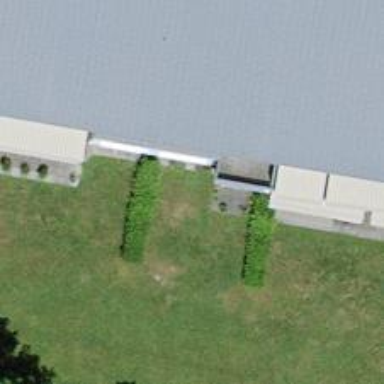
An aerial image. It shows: Group of garages.